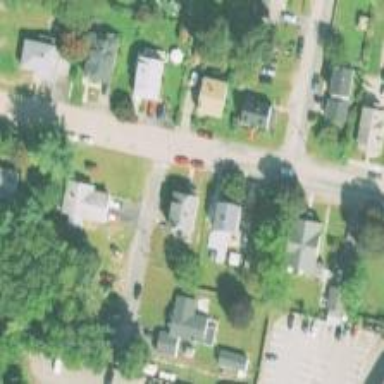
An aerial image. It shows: Residential driveway serving as service road.